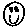
Label: smiley face